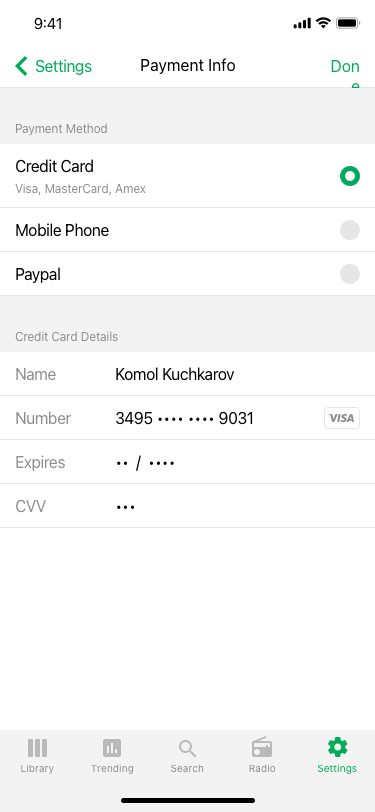
Text in this UI design:
Done
Settings
Payment Info
Visa, MasterCard, Amex
Credit Card
Mobile Phone
Paypal
Payment Method
Name
Komol Kuchkarov
Number
3495 •••• •••• 9031
Expires
••  /  ••••
CVV
•••
Credit Card Details
KK
9:41 AM
Settings
Radio
Search
Trending
Library